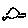
Label: car